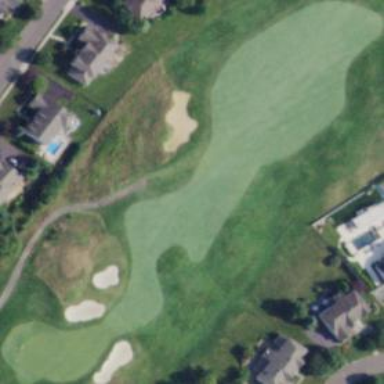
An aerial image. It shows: Golf fairway surrounded by grass.